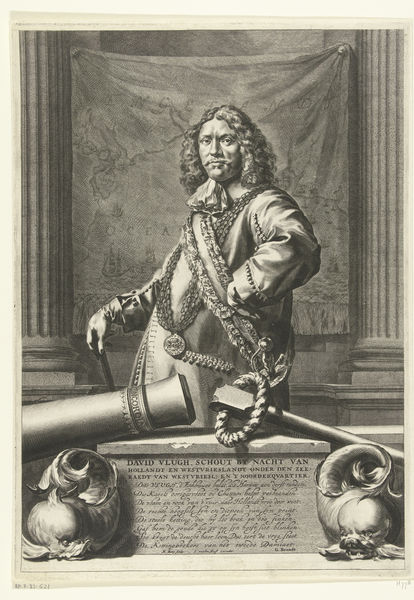
Titel: Portret van David Vlugh
Künstler: Hendrik Bary
Standort: Amsterdam
Institution: Rijksmuseum
Schlagwörter: portrait, print, man, cannon, david vlugh schout